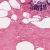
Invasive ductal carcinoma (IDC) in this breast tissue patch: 0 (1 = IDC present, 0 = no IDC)